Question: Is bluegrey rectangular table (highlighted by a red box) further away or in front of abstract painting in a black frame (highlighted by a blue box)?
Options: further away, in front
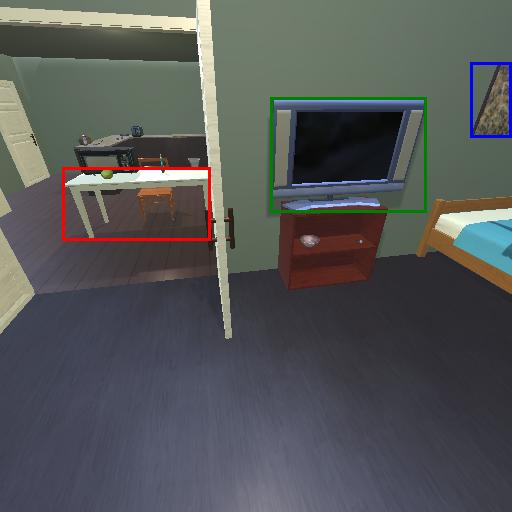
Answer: further away